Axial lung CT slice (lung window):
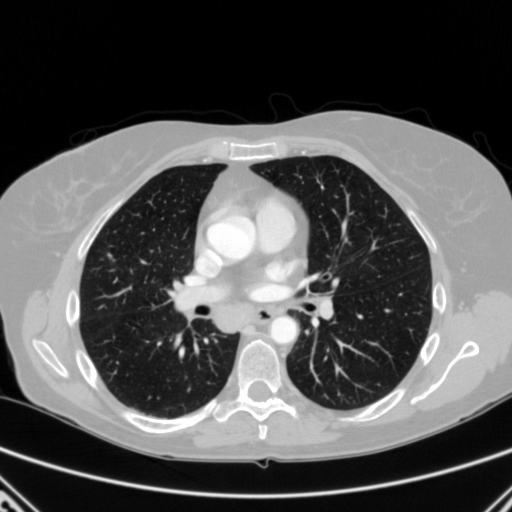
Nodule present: yes
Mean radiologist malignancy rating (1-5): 1